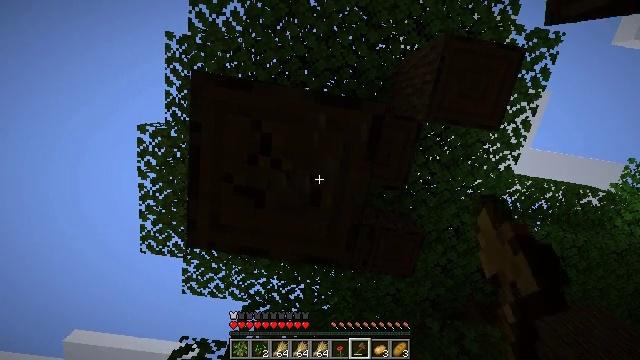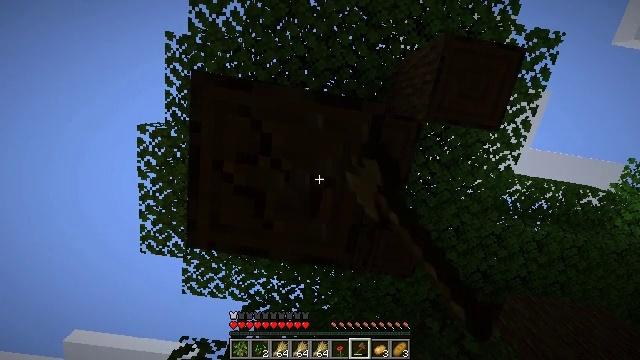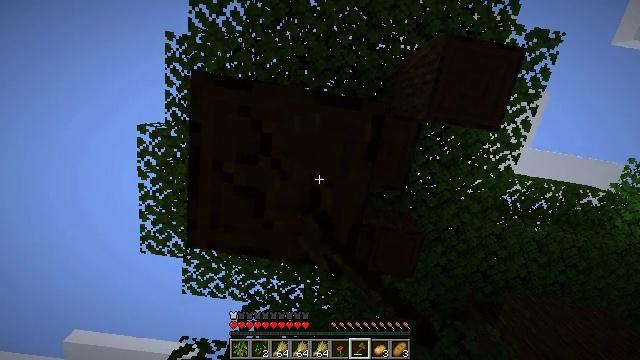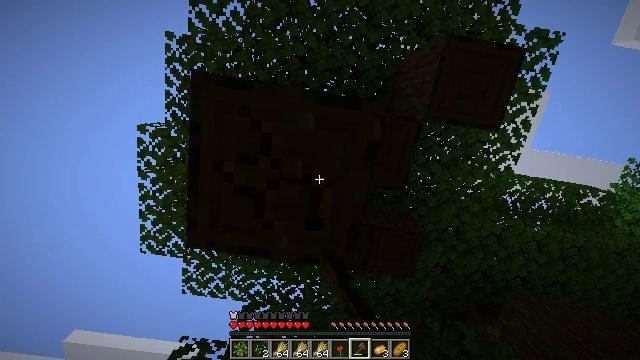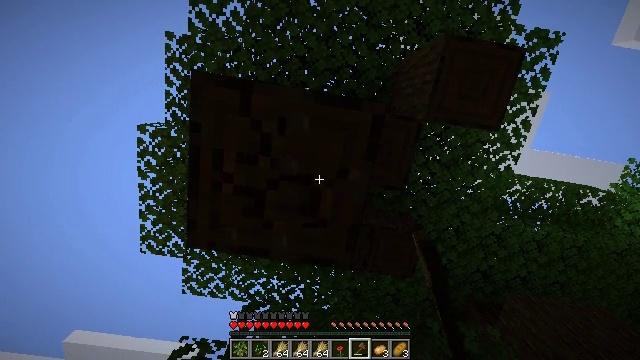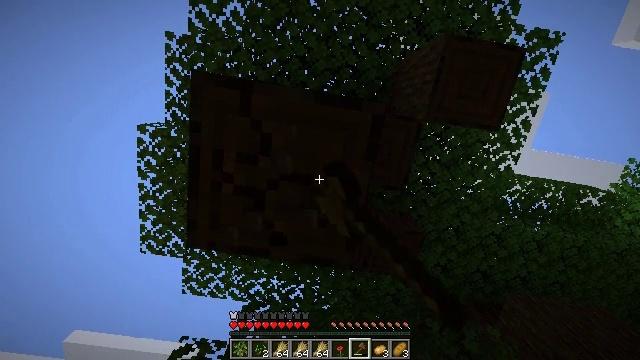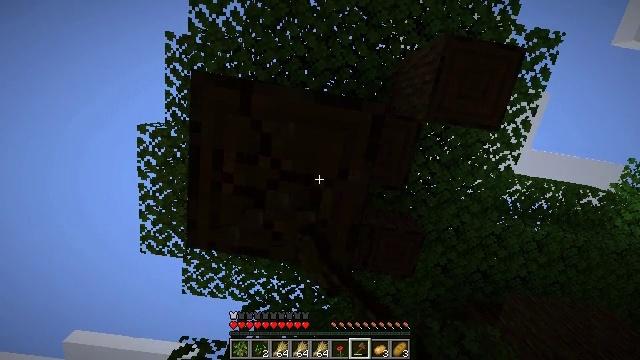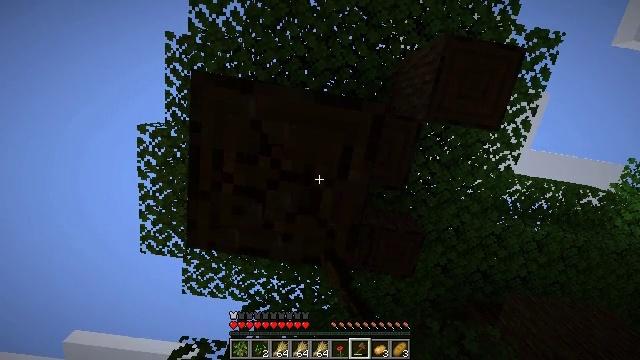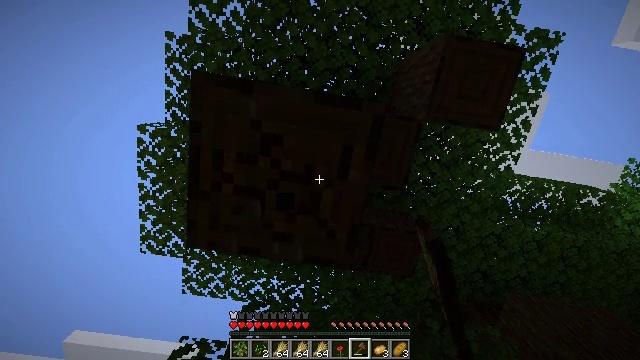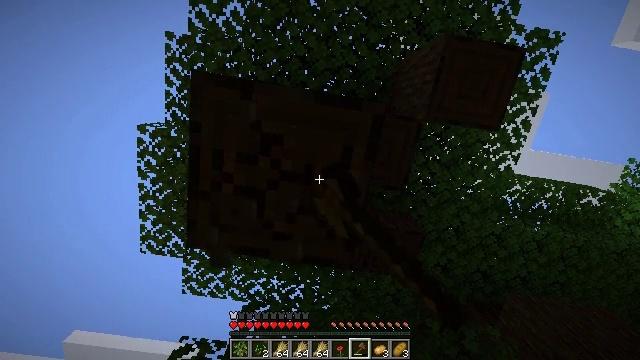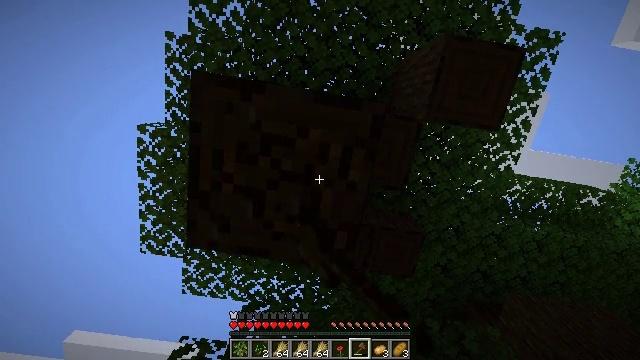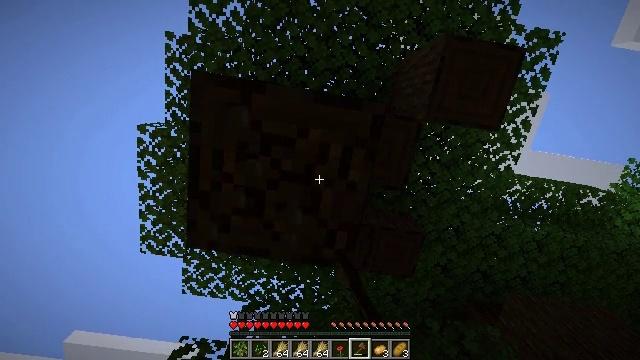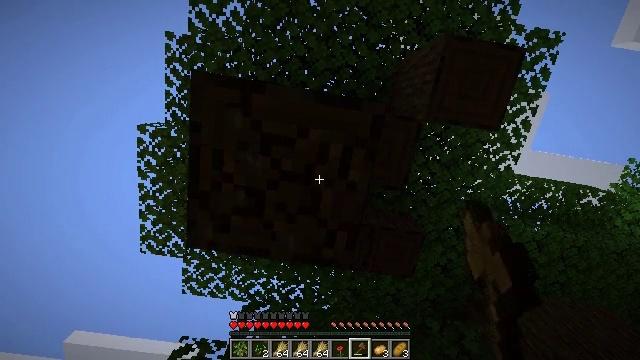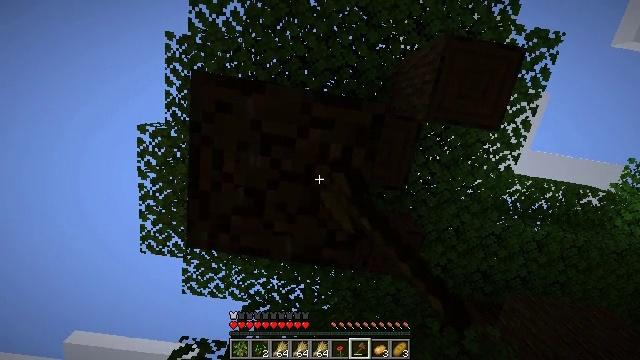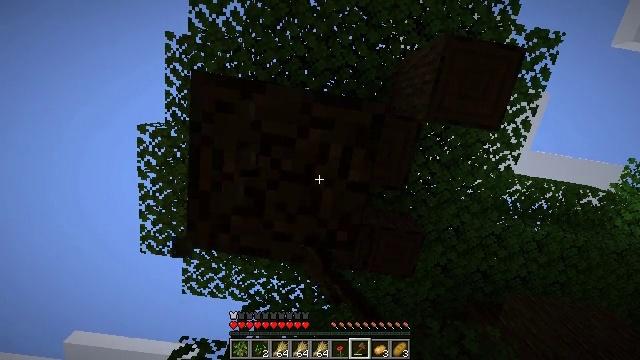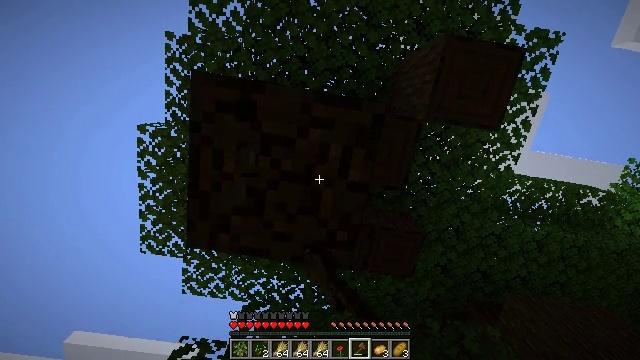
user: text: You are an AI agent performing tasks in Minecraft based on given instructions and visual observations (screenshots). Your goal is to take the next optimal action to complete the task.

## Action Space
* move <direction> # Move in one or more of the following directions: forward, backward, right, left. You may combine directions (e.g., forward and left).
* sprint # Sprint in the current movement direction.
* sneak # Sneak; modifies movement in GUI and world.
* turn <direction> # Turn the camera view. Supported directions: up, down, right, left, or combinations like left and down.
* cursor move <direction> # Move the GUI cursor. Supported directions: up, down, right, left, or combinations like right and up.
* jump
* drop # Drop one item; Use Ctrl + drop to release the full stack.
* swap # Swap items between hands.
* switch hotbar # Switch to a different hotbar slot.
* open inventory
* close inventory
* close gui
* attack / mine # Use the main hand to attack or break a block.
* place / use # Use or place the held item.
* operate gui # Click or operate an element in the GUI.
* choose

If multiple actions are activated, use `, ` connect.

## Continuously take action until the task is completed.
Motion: motion action
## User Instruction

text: Harvest dark oak log for resources.
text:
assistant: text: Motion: attack / mine
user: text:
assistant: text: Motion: attack / mine
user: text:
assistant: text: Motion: attack / mine
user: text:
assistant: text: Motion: attack / mine
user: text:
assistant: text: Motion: attack / mine
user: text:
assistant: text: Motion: attack / mine
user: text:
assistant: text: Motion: attack / mine
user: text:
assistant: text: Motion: attack / mine
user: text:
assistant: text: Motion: attack / mine
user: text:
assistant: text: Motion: attack / mine
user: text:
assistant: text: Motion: attack / mine
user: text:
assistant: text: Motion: attack / mine
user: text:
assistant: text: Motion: attack / mine
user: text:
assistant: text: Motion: attack / mine
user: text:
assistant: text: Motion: attack / mine
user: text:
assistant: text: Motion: attack / mine
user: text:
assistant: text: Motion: attack / mine
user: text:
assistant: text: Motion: attack / mine
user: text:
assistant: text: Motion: attack / mine
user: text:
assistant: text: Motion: attack / mine
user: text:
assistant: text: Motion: attack / mine
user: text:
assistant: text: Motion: move back, attack / mine
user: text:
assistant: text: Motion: move back, attack / mine
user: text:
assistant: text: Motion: move back, attack / mine
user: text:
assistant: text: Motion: attack / mine
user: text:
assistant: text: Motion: attack / mine
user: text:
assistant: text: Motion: attack / mine
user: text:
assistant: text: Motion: attack / mine
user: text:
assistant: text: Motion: attack / mine
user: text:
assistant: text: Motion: attack / mine